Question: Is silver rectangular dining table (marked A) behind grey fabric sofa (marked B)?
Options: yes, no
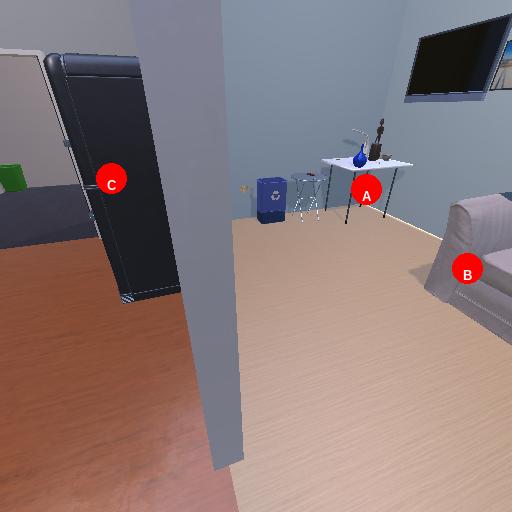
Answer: yes